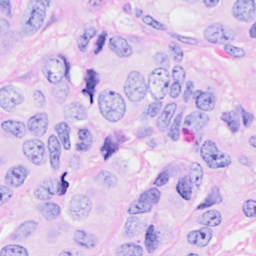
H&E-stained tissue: Breast